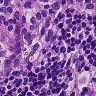
Metastatic tissue present: yes